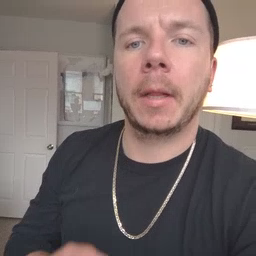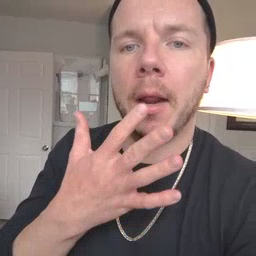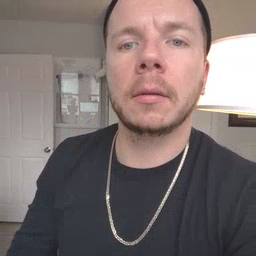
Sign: snack